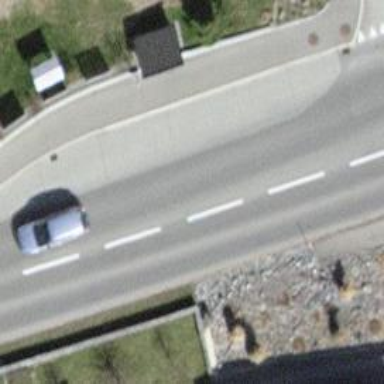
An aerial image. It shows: Bus stop with designated stop position for public transport.